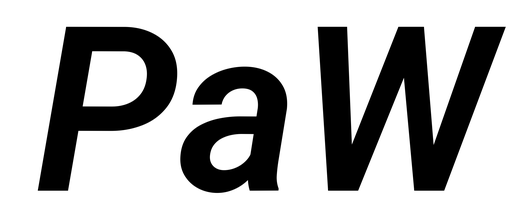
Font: Roboto-Italic_SemiBold_Italic